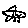
Label: bird